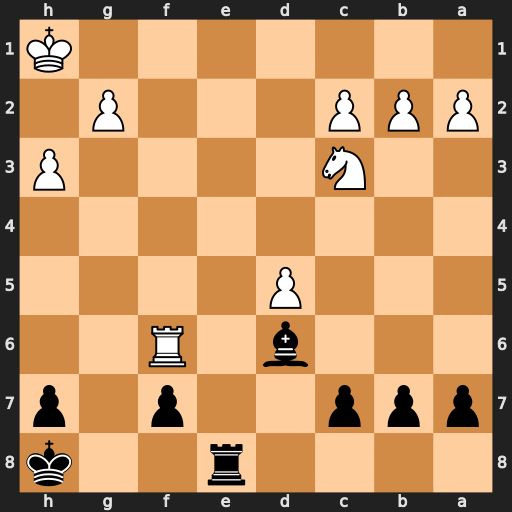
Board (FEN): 4r2k/ppp2p1p/3b1R2/3P4/8/2N4P/PPP3P1/7K
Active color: b
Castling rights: -
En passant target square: -
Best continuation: Re1+ Rf1 Rxf1#